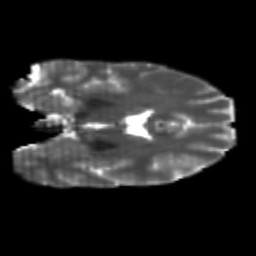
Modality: T2w
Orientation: coronal
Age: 22
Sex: female
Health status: healthy
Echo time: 0.074 s